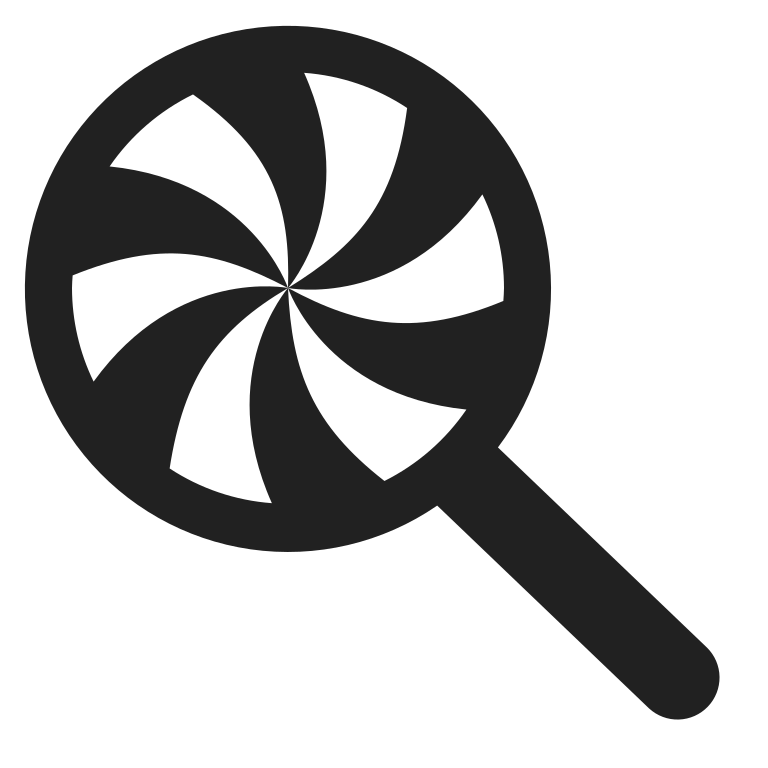
lollipop high contrast